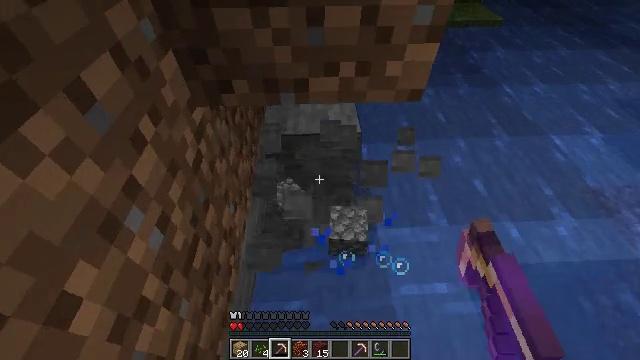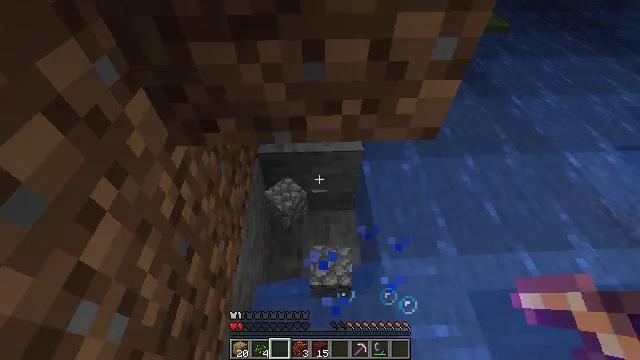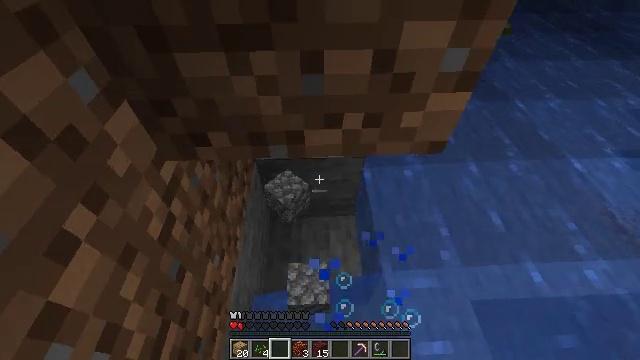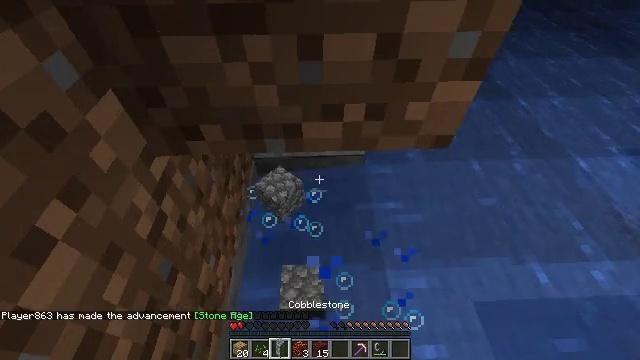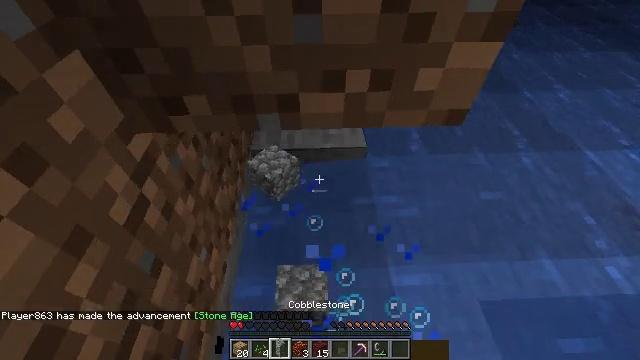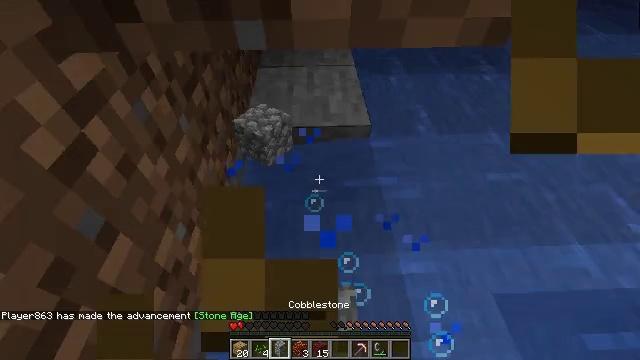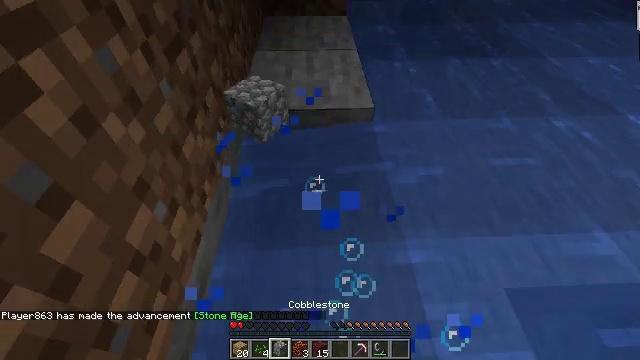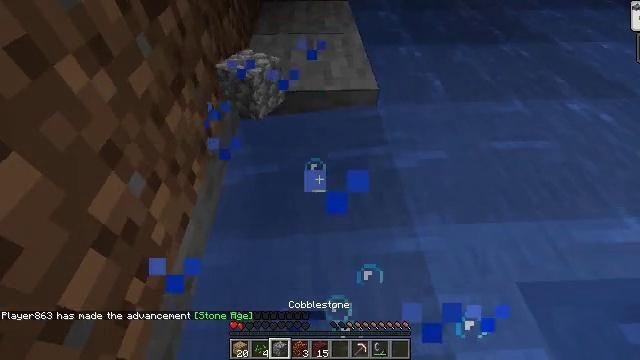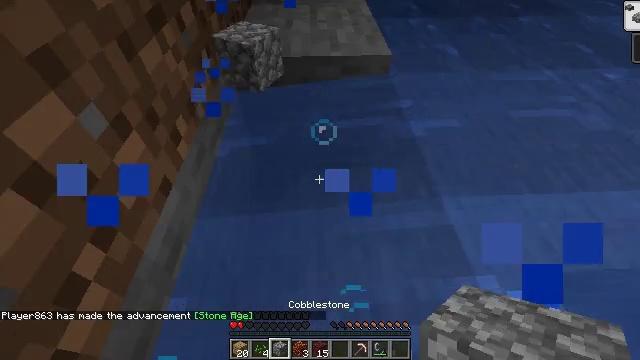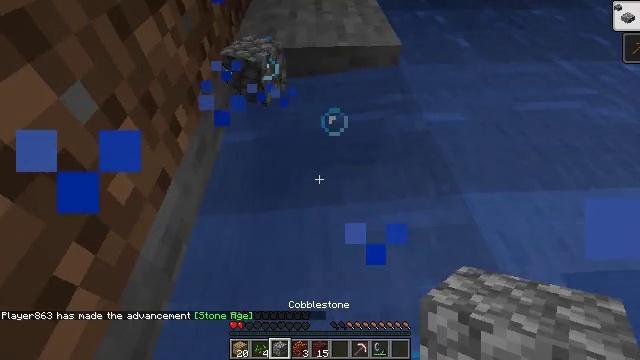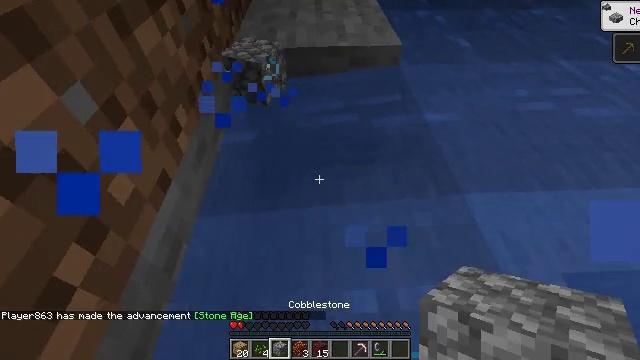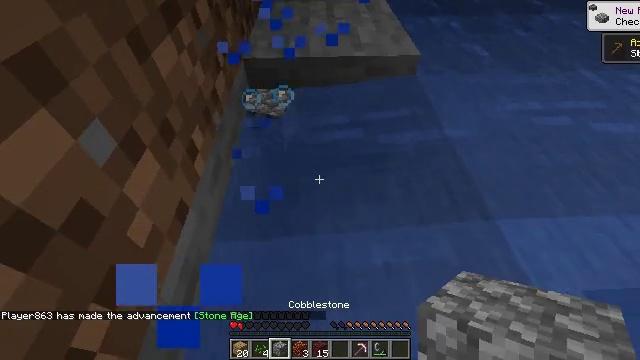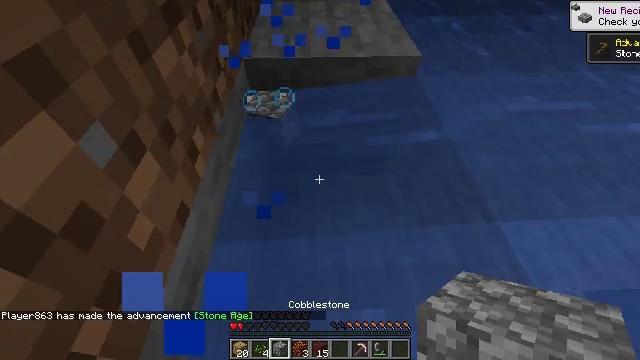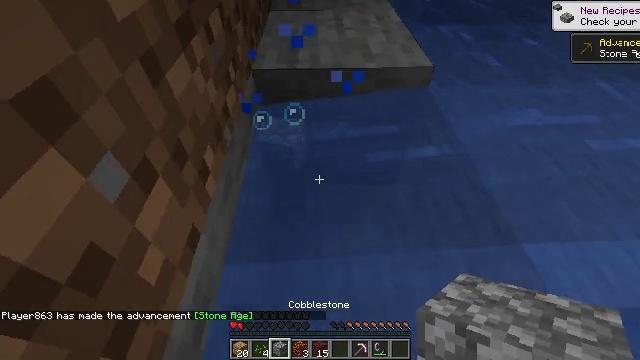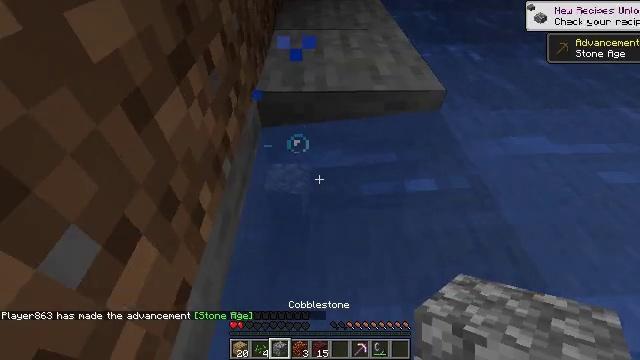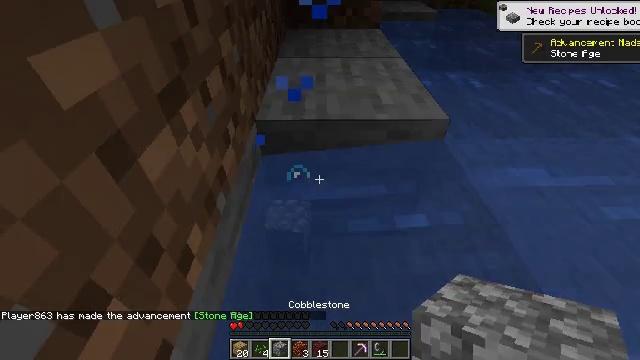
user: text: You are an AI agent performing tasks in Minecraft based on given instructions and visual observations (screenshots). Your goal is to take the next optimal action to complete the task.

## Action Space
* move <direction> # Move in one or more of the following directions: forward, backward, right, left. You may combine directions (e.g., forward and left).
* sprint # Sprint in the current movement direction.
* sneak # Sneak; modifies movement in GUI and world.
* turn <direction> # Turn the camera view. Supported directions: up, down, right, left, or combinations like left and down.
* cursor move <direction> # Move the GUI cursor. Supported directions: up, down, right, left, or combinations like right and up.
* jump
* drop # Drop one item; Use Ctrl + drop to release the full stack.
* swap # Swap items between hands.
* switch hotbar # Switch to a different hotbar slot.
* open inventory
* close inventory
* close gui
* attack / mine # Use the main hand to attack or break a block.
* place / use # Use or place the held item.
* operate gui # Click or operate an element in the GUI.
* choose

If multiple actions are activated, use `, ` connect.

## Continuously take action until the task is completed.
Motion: motion action
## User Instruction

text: Mine stone underground.
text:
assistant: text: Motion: no_op
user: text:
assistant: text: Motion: no_op
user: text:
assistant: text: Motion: no_op
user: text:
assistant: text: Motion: no_op
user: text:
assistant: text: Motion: no_op
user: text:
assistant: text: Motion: no_op
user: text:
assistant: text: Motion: no_op
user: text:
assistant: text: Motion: no_op
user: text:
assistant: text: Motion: move forward
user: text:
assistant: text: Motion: move forward
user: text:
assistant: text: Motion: move forward
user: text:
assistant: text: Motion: move forward
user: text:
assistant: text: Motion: move forward
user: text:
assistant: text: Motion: move forward, turn up
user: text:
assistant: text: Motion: move forward, turn up
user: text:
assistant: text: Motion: move forward, turn up
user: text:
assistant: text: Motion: move forward
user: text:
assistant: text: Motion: move forward
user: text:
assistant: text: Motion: move forward
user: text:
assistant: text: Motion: move forward
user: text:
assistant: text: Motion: move forward
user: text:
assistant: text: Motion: no_op
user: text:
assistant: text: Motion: no_op
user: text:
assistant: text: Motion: no_op
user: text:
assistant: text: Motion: no_op
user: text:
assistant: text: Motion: no_op
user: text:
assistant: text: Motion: no_op
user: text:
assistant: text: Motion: no_op
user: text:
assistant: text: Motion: no_op
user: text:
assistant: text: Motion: no_op